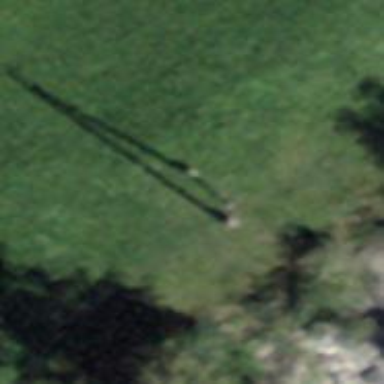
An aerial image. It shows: Power pole.